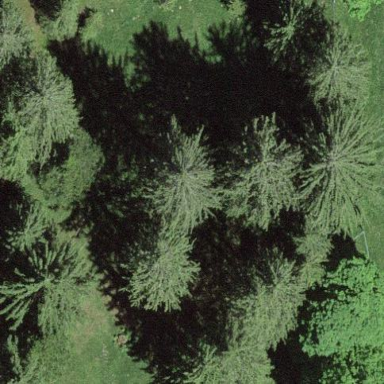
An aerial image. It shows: Serene woodland landscape.